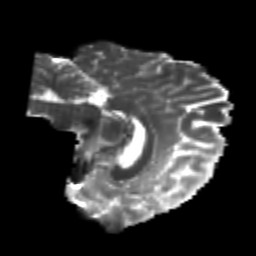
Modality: T2w
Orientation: sagittal
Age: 22
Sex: male
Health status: healthy
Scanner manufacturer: philips
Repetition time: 7.386 s
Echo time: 0.08599 s